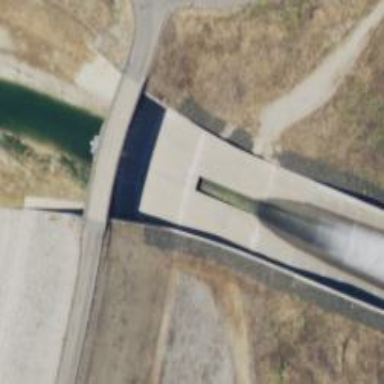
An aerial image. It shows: Spillway along waterway.